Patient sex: M
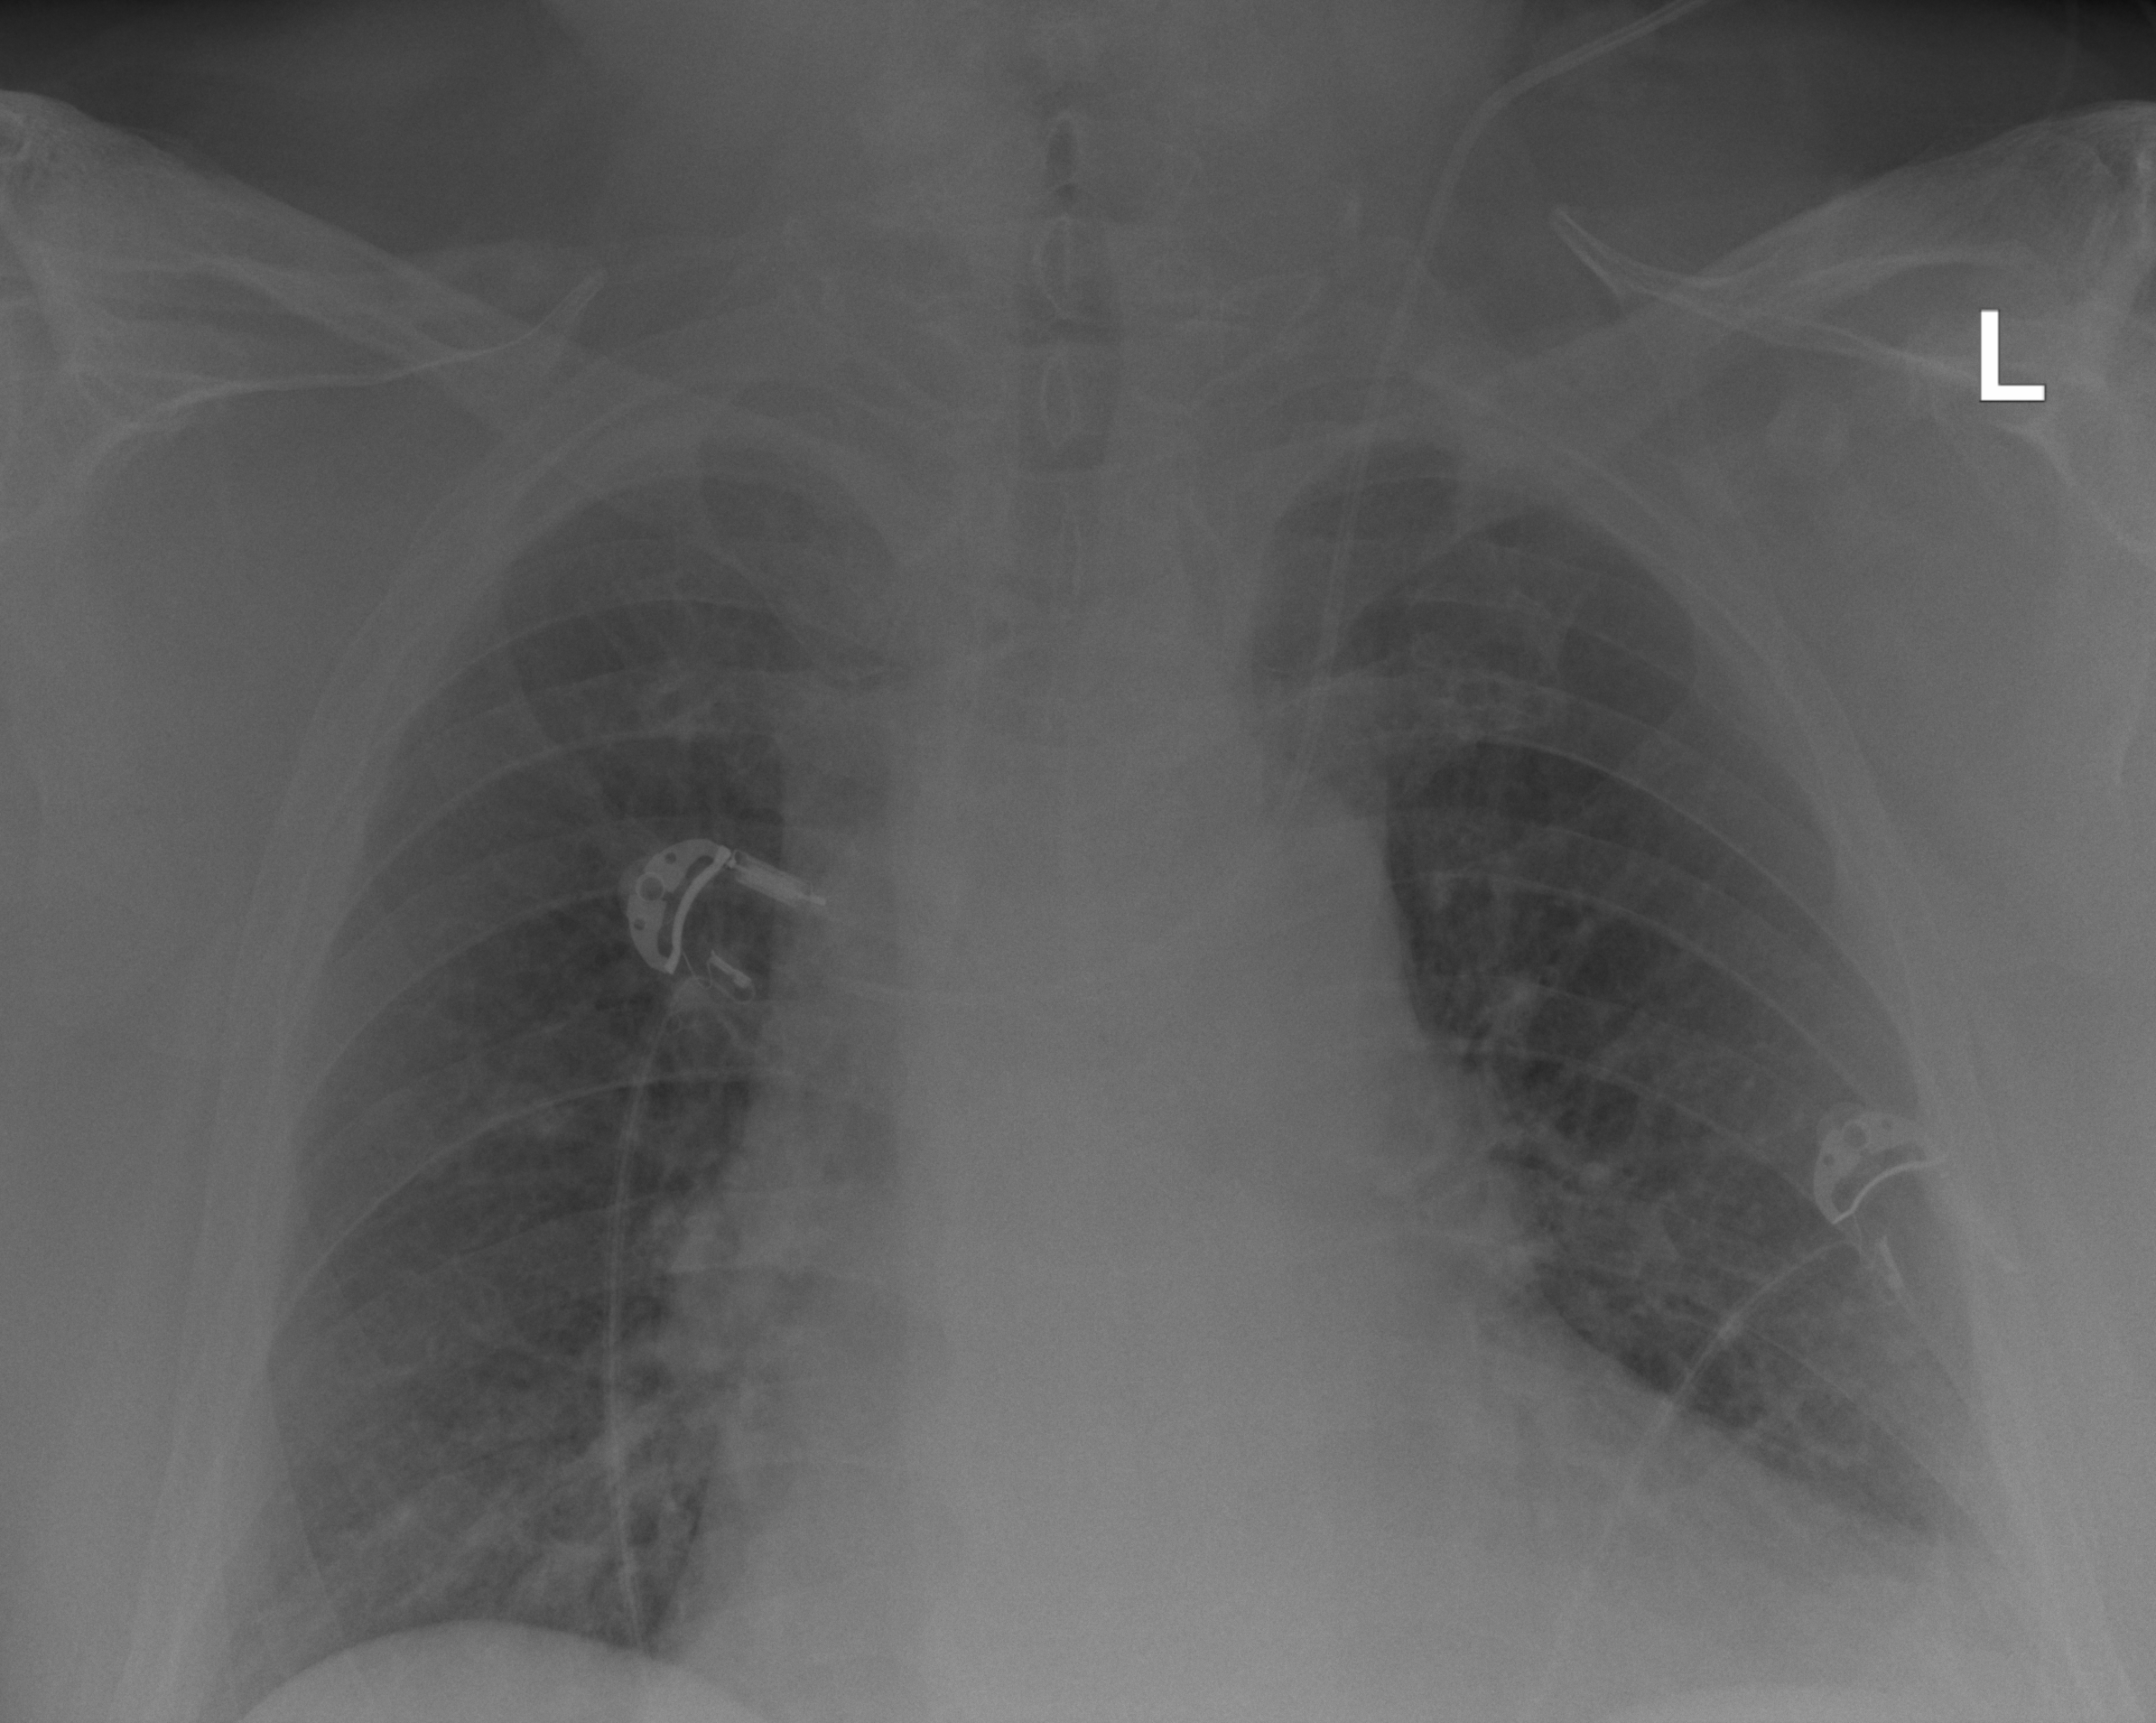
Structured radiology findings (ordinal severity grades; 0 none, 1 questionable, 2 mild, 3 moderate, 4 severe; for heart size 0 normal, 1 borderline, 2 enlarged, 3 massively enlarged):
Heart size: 2
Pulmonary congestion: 1
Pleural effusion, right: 0
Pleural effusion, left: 1
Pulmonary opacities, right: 0
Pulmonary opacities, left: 0
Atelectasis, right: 1
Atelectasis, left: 0